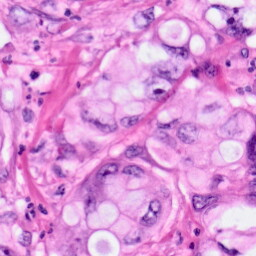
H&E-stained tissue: Pancreatic